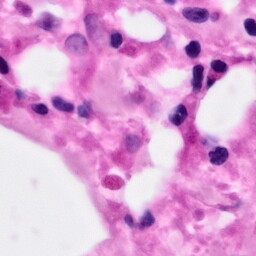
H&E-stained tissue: Pancreatic